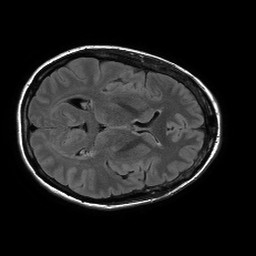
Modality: FLAIR
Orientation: axial
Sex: female
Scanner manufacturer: philips
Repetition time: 11 s
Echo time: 0.125 s